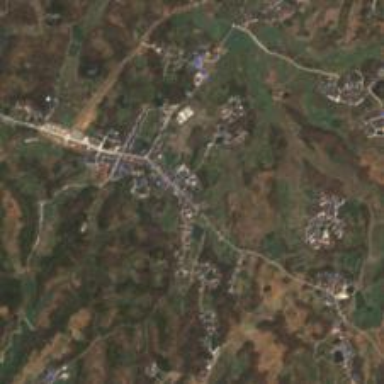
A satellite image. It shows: Township classified as town.